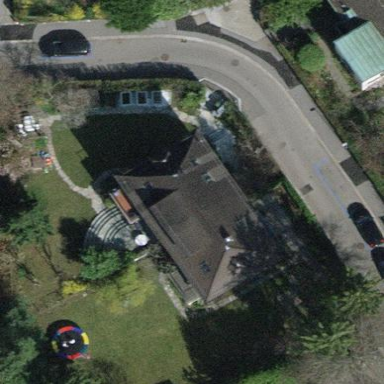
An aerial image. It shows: Semidetached house.